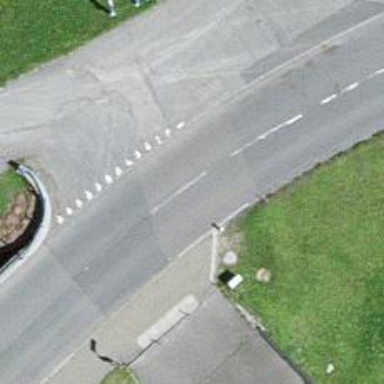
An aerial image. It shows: Bus stop with stop position for public transport.